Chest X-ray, AP view. Patient: 28 years old, sex M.
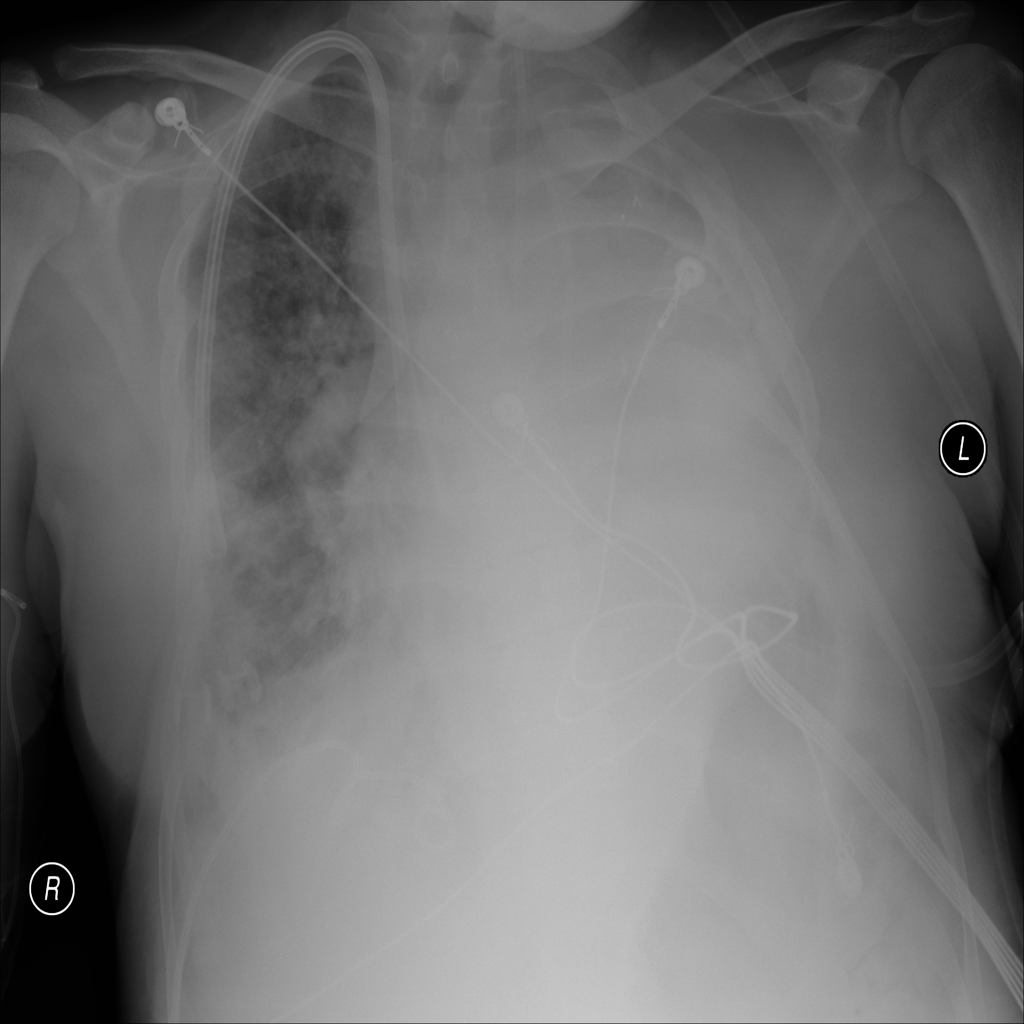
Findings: Edema, Effusion, Pneumonia